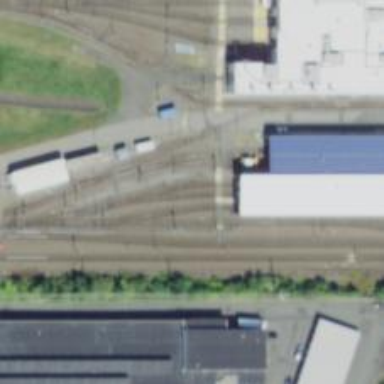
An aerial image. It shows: Light rail yard with electrified contact lines.